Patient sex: M
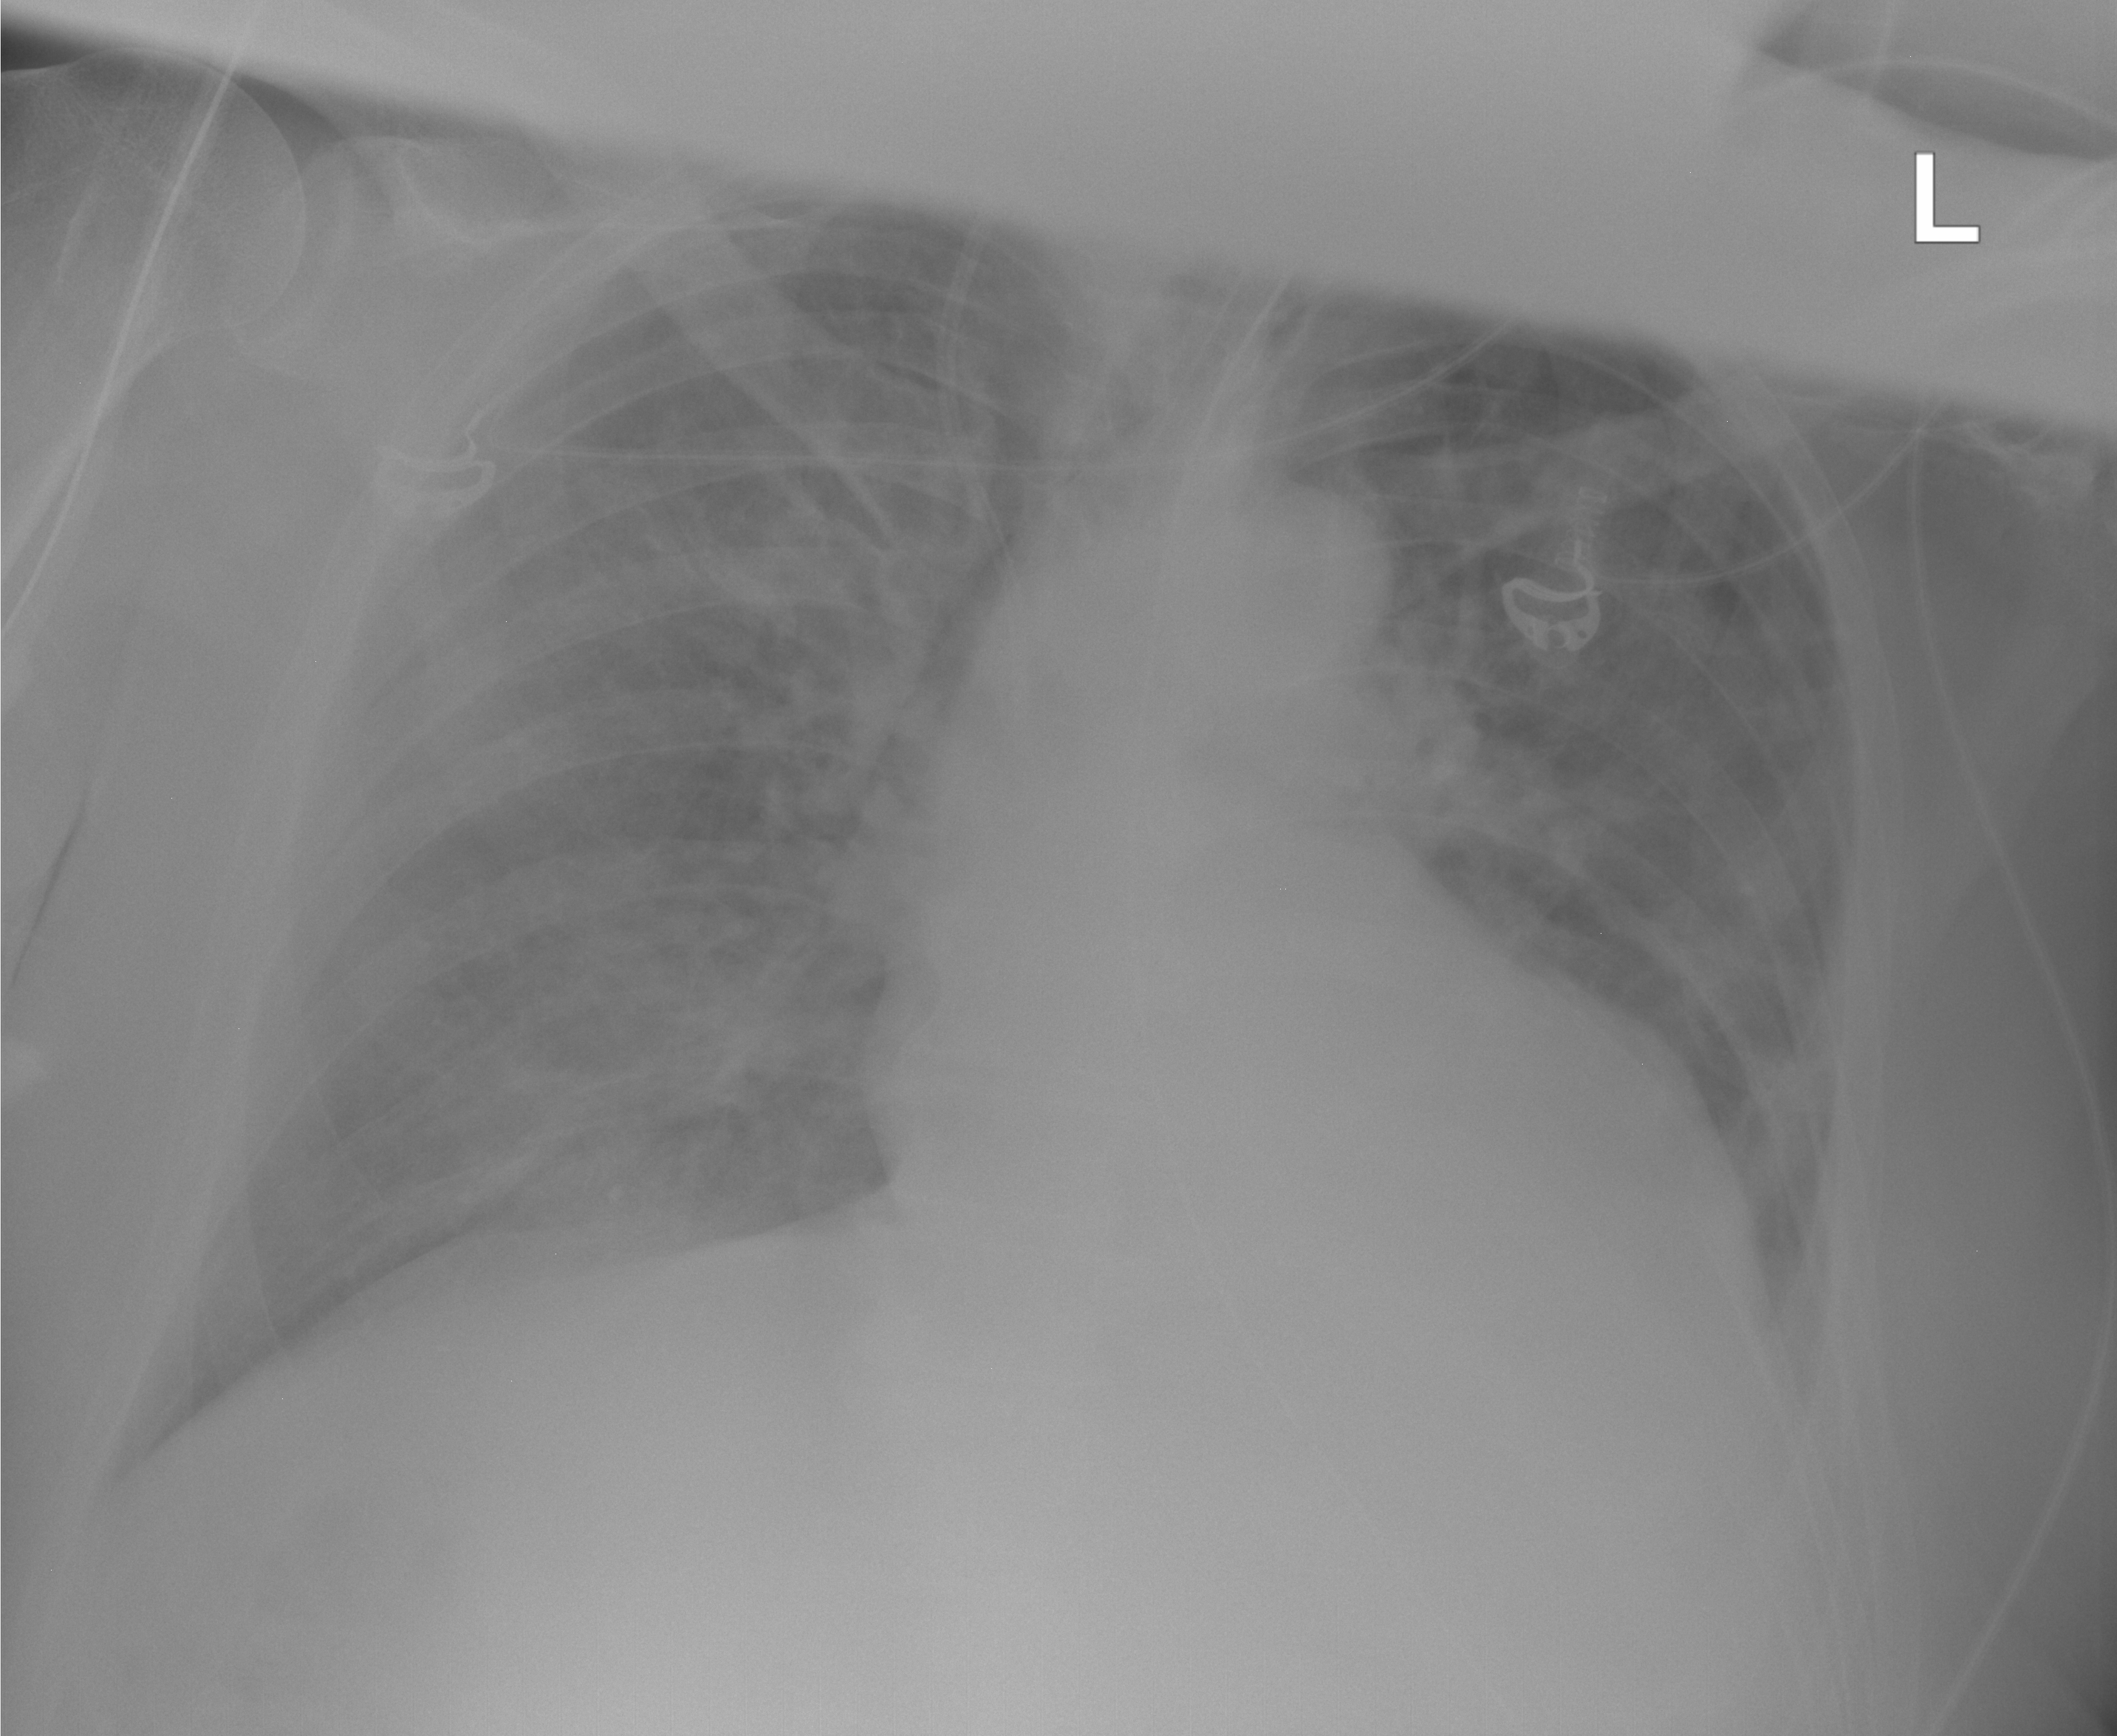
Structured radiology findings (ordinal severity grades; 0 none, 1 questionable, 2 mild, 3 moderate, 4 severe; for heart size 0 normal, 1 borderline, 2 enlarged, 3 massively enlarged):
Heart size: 0
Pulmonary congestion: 0
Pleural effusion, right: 2
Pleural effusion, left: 2
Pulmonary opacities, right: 0
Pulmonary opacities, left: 0
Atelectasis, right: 2
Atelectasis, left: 0